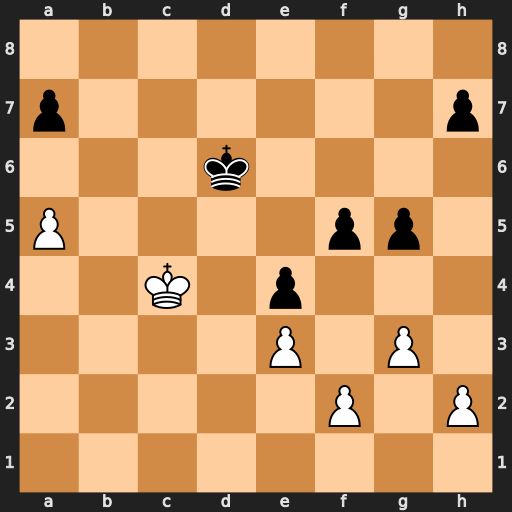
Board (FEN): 8/p6p/3k4/P4pp1/2K1p3/4P1P1/5P1P/8
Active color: w
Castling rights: -
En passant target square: -
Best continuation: g4 fxg4 Kd4 Ke6 Kxe4 a6 Kd4